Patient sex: F
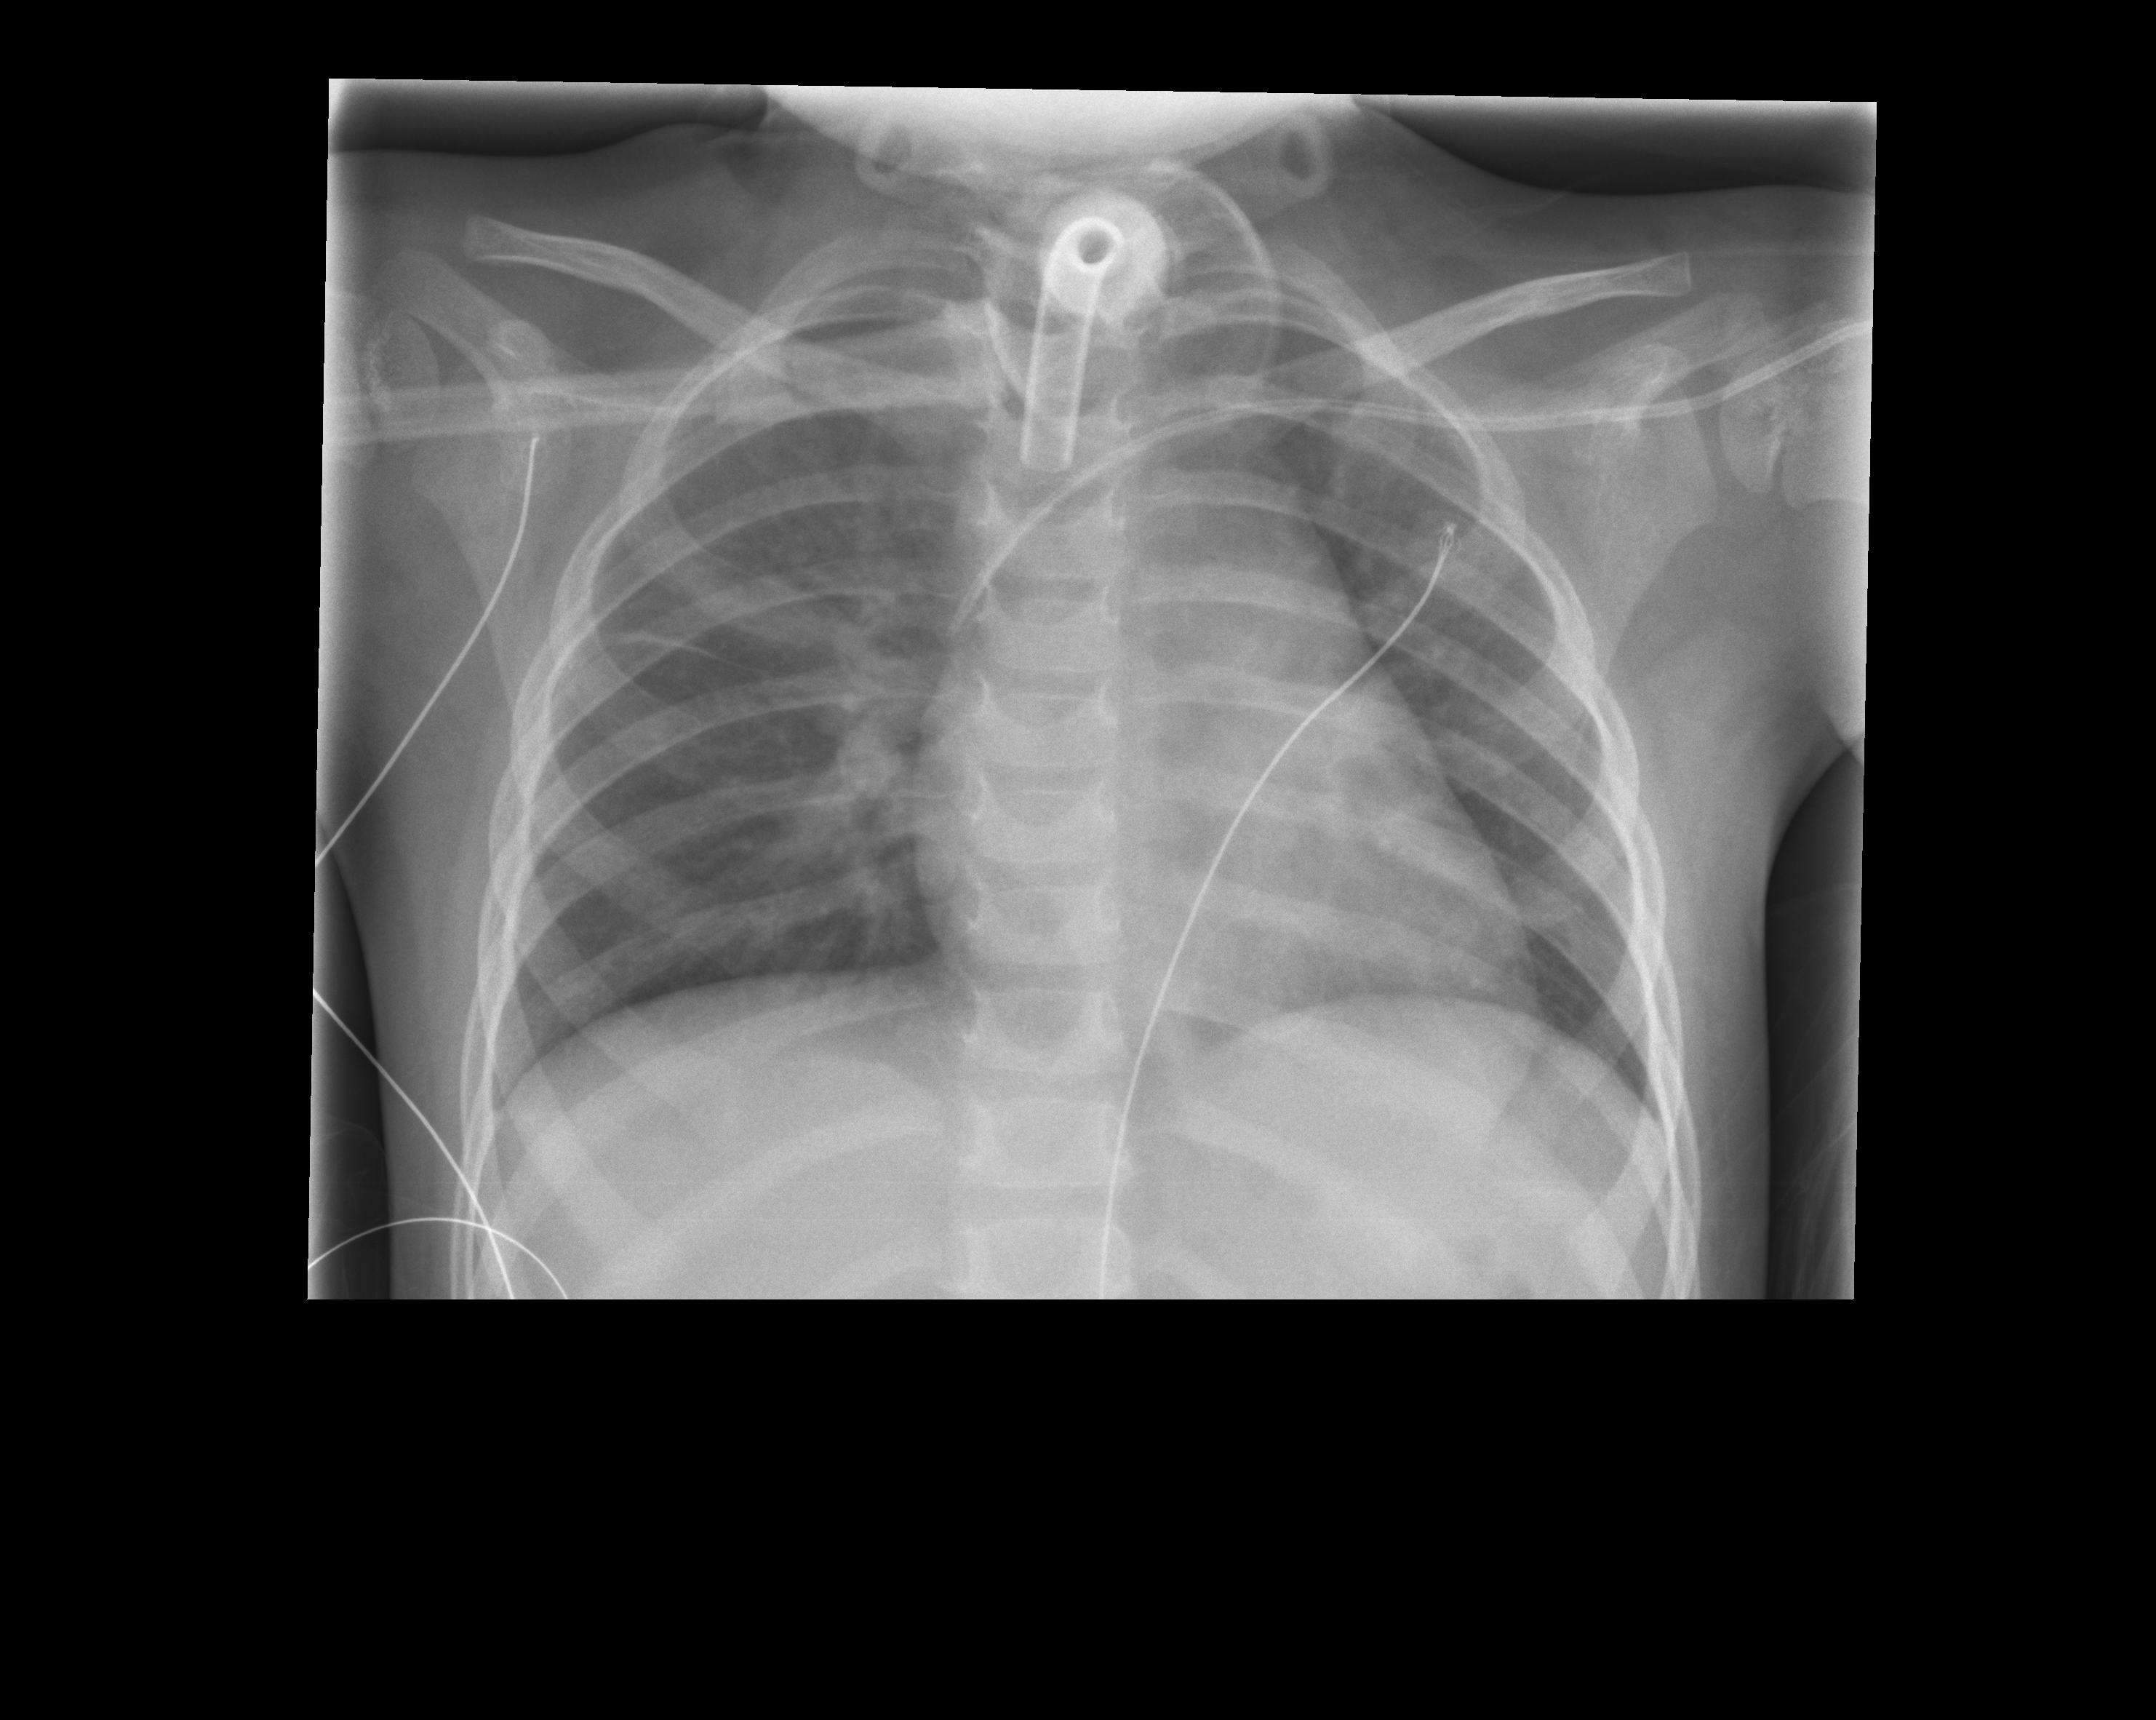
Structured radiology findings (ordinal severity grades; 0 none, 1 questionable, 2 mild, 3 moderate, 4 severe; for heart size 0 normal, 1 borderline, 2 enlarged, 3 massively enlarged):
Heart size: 0
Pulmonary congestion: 0
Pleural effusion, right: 0
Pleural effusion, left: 0
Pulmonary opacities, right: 0
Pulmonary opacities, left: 0
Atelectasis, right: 2
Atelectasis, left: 0